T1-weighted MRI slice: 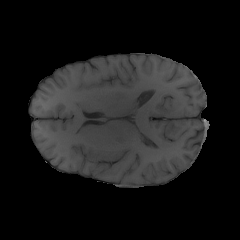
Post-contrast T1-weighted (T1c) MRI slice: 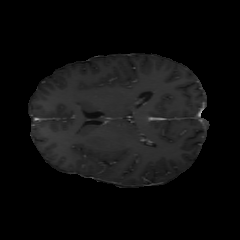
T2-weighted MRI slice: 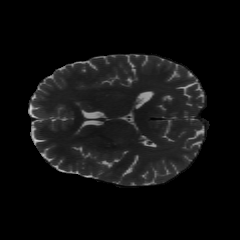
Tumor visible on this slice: yes